Current action and preconditions to check: trajectory_clear

Your task: For each precondition in the list above, predict whether it will hold at this action.

Consider the current scene as observed from the mobile robot's camera, and analyze the predicted future states of all dynamic agents (e.g., people, animals, vehicles, or any moving entities) within the NEXT SECOND.

IMPORTANT: Only answer "very likely" if you are absolutely certain—based on strong, clear evidence—that a dynamic agent will violate the precondition in the predicted future state. Do NOT answer "very likely" for unlikely, ambiguous, or low-probability risks.

Ask yourself for each precondition: Is there a high probability, with clear and convincing evidence, that the predicted future states of any dynamic agent will interfere with the predicted future state of the currently executing action within the NEXT SECOND, causing that precondition to fail?

Assess the risk level based on these predictions. Use "likely" or "very likely" if motions create a clear risk of interference.

Use "neutral" or "improbable" if agents are nearby but their predicted paths are clearly diverging or non-conflicting.

Failure Risk Categories: "very improbable", "improbable", "neutral", "likely", "very likely"

Answer Format: Output ONLY the probability_of_failure value from these categories: "very improbable", "improbable", "neutral", "likely", "very likely"

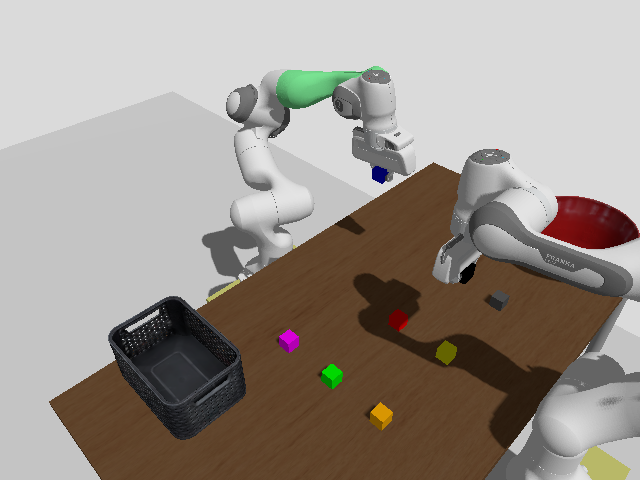

Answer: very improbable